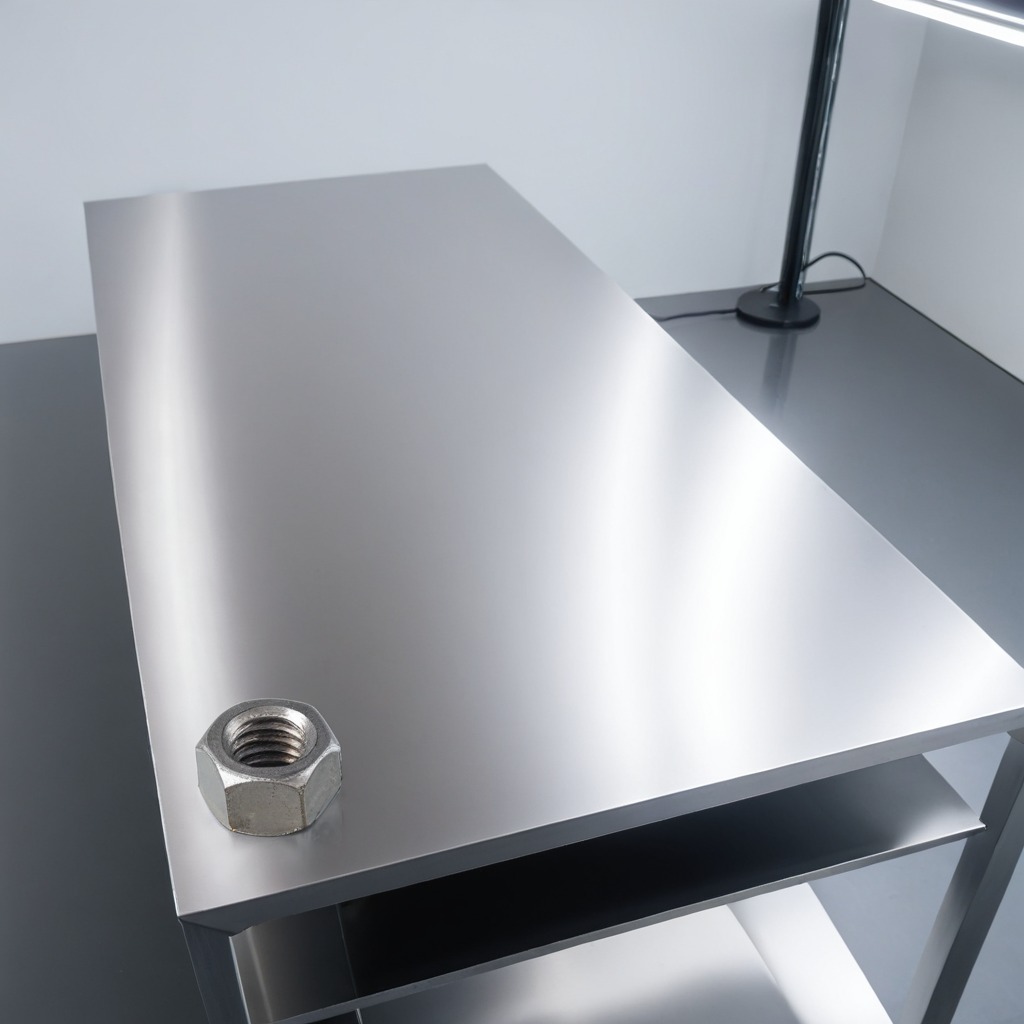
A metal nut is lying on a stainless steel table in a high-end prototyping lab.